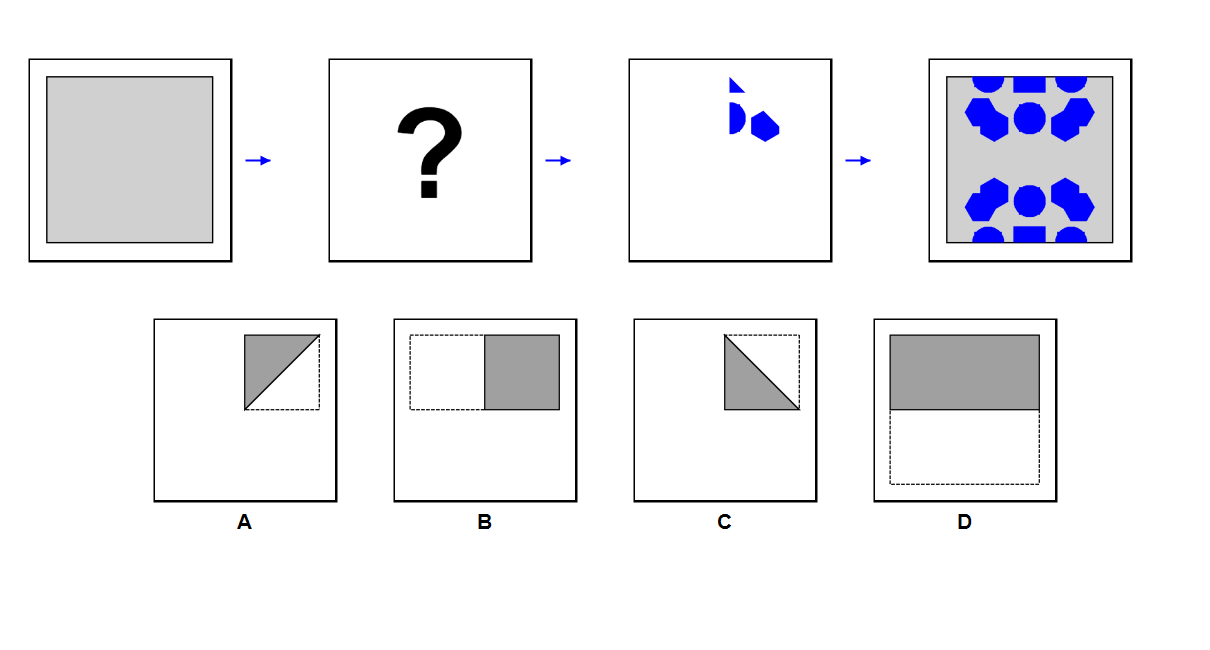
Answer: A